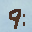
Label: 9